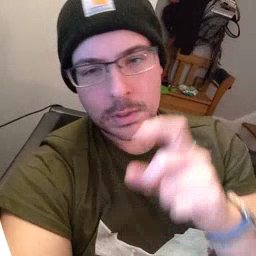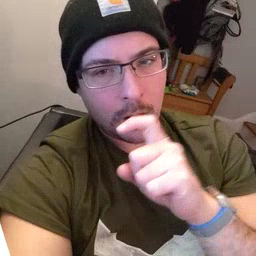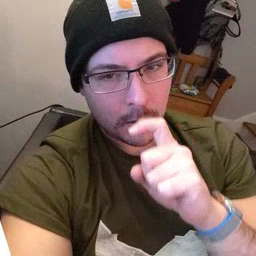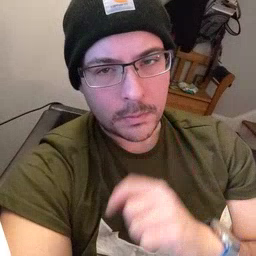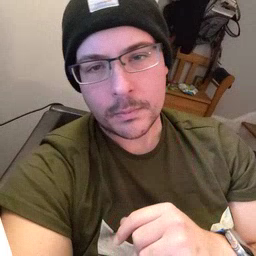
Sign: doll